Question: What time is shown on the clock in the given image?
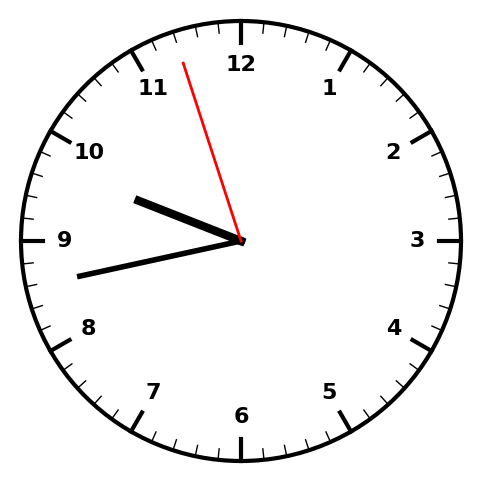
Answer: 09:42:57